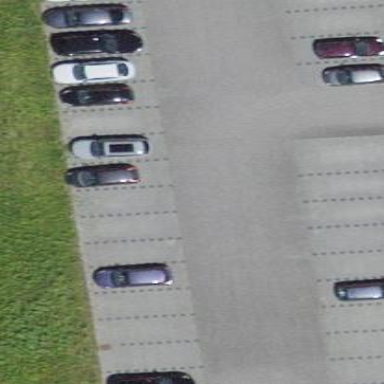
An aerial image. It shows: Parking available on the street side.